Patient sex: M
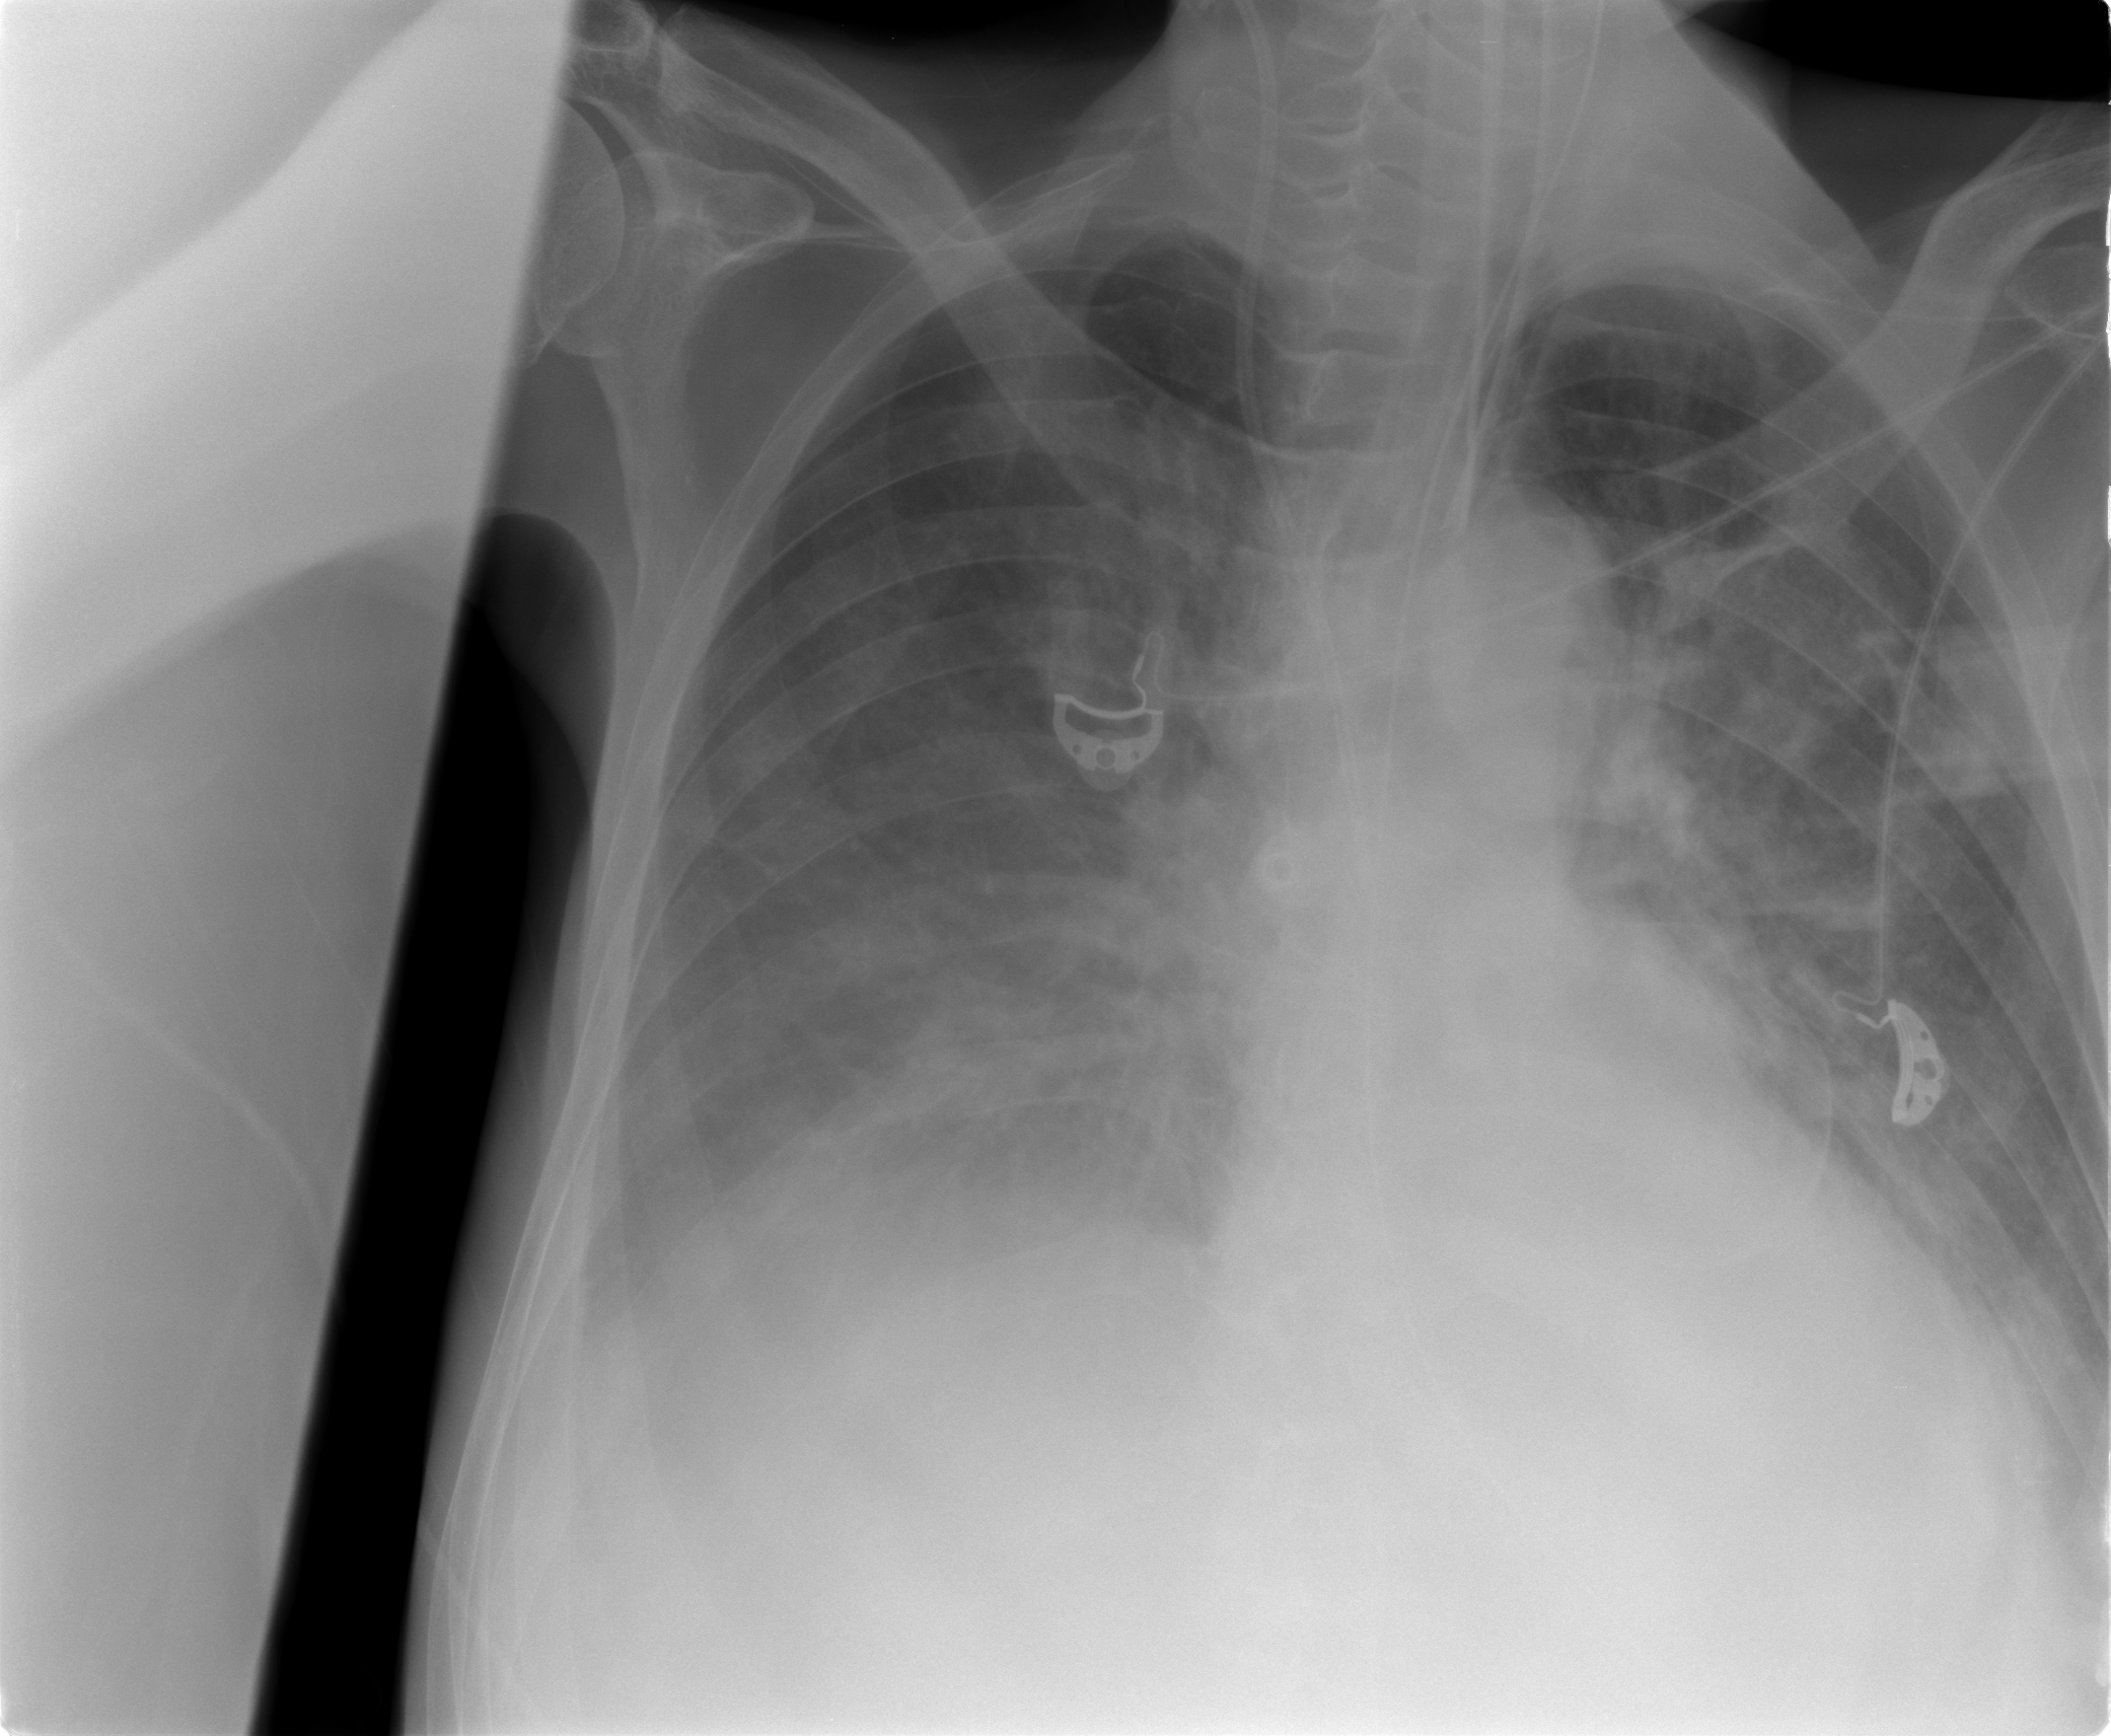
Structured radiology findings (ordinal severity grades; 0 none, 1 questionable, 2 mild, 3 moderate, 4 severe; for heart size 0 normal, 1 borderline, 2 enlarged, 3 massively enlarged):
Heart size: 0
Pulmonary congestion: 3
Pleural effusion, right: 3
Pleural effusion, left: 2
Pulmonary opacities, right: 1
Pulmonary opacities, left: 1
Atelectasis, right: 2
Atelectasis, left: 2